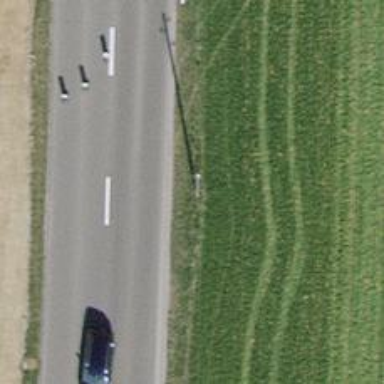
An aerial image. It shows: Power pole.